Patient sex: M
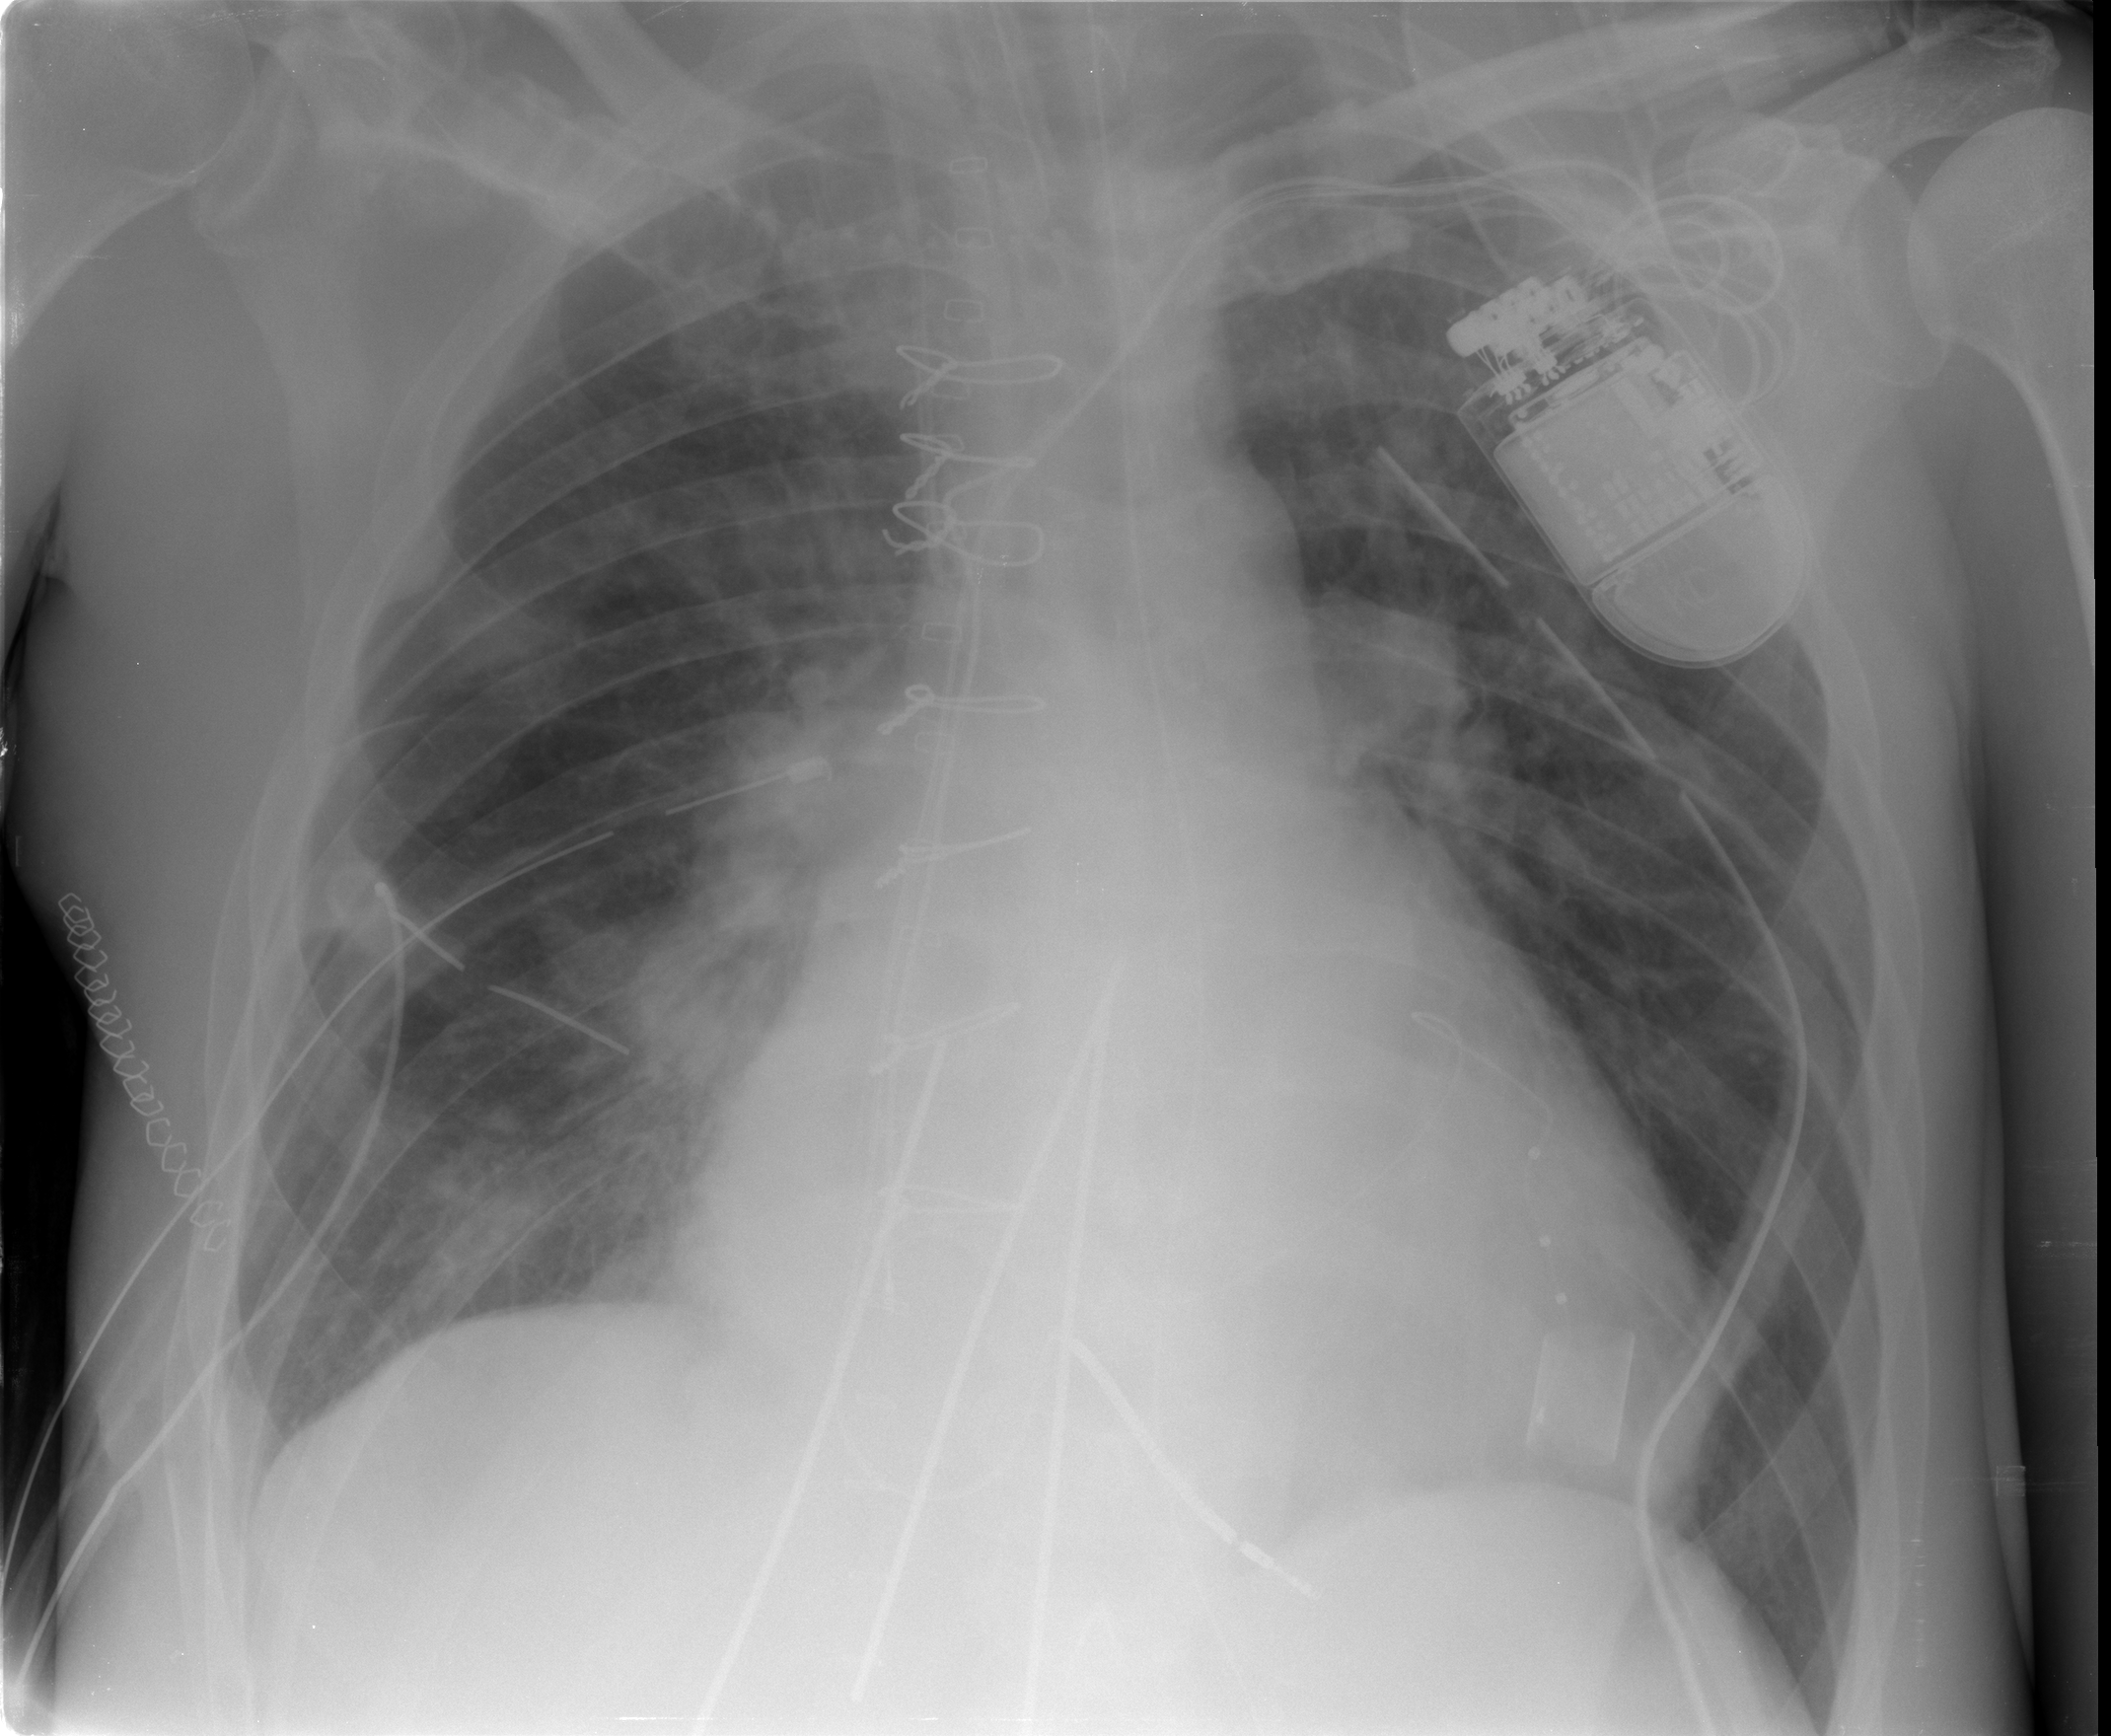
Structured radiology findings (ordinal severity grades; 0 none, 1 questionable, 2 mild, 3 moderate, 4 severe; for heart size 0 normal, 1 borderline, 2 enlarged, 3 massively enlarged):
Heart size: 1
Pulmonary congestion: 2
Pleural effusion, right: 0
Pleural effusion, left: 0
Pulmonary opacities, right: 0
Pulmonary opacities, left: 0
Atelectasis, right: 2
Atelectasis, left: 0